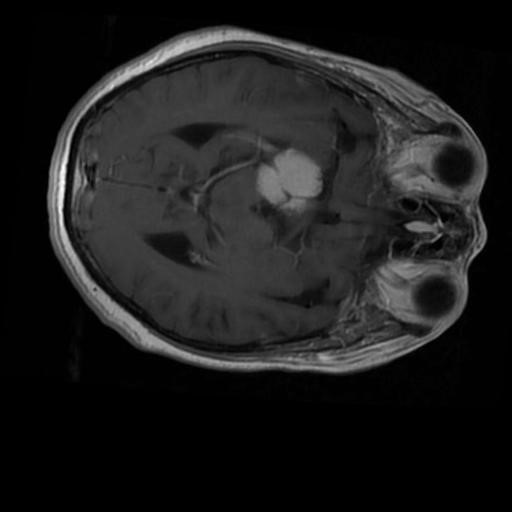
Label: brain_menin